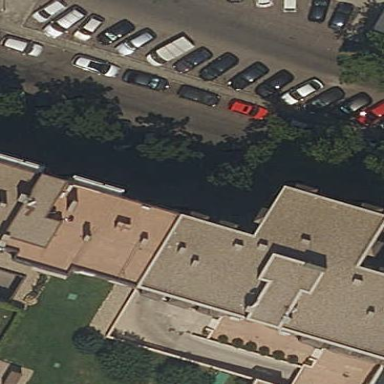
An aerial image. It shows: View of apartment building.